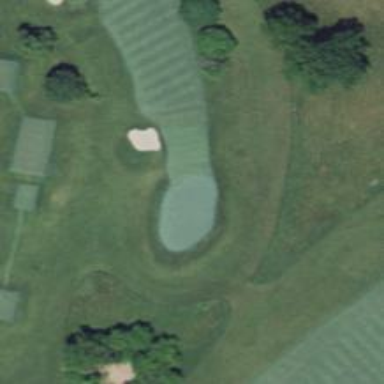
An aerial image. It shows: View of golf hole.